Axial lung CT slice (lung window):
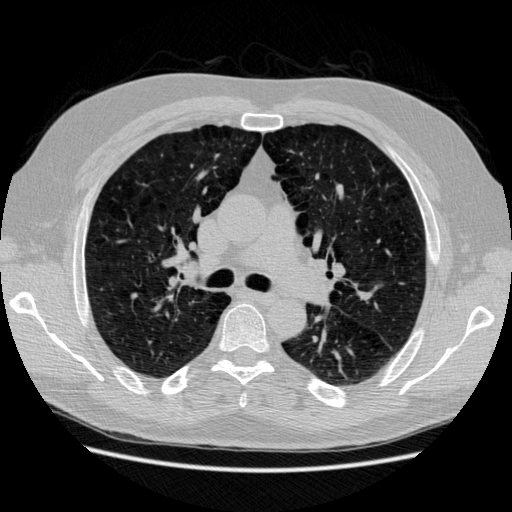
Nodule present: no